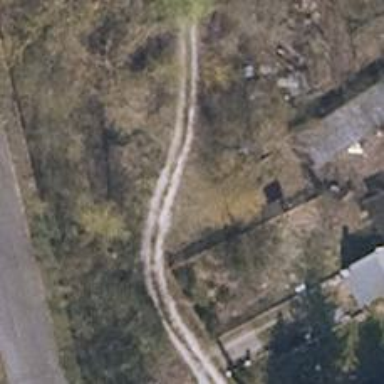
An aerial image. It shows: Gravel track with grade2 quality.